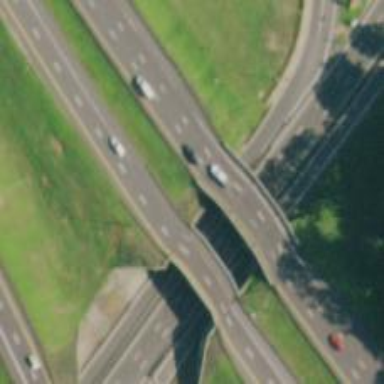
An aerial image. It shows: Urban freeway or expressway.